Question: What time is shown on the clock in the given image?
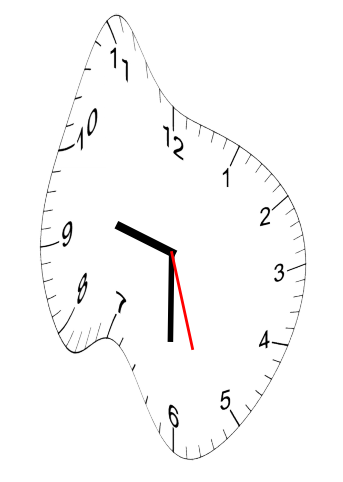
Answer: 09:30:27